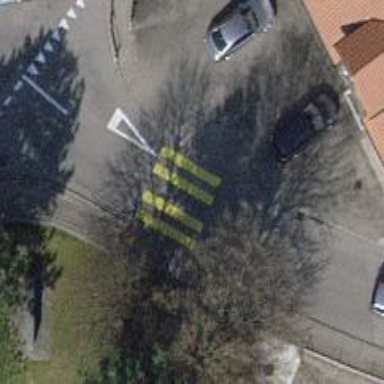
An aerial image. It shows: Marked zebra crossing with clear markings.